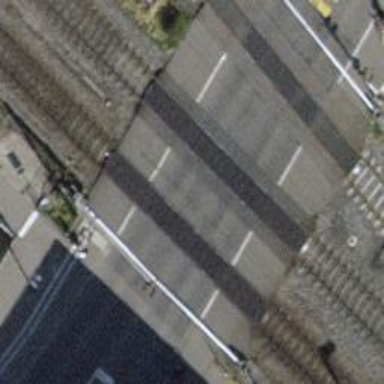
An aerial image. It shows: Level crossing with double half barrier.